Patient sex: M
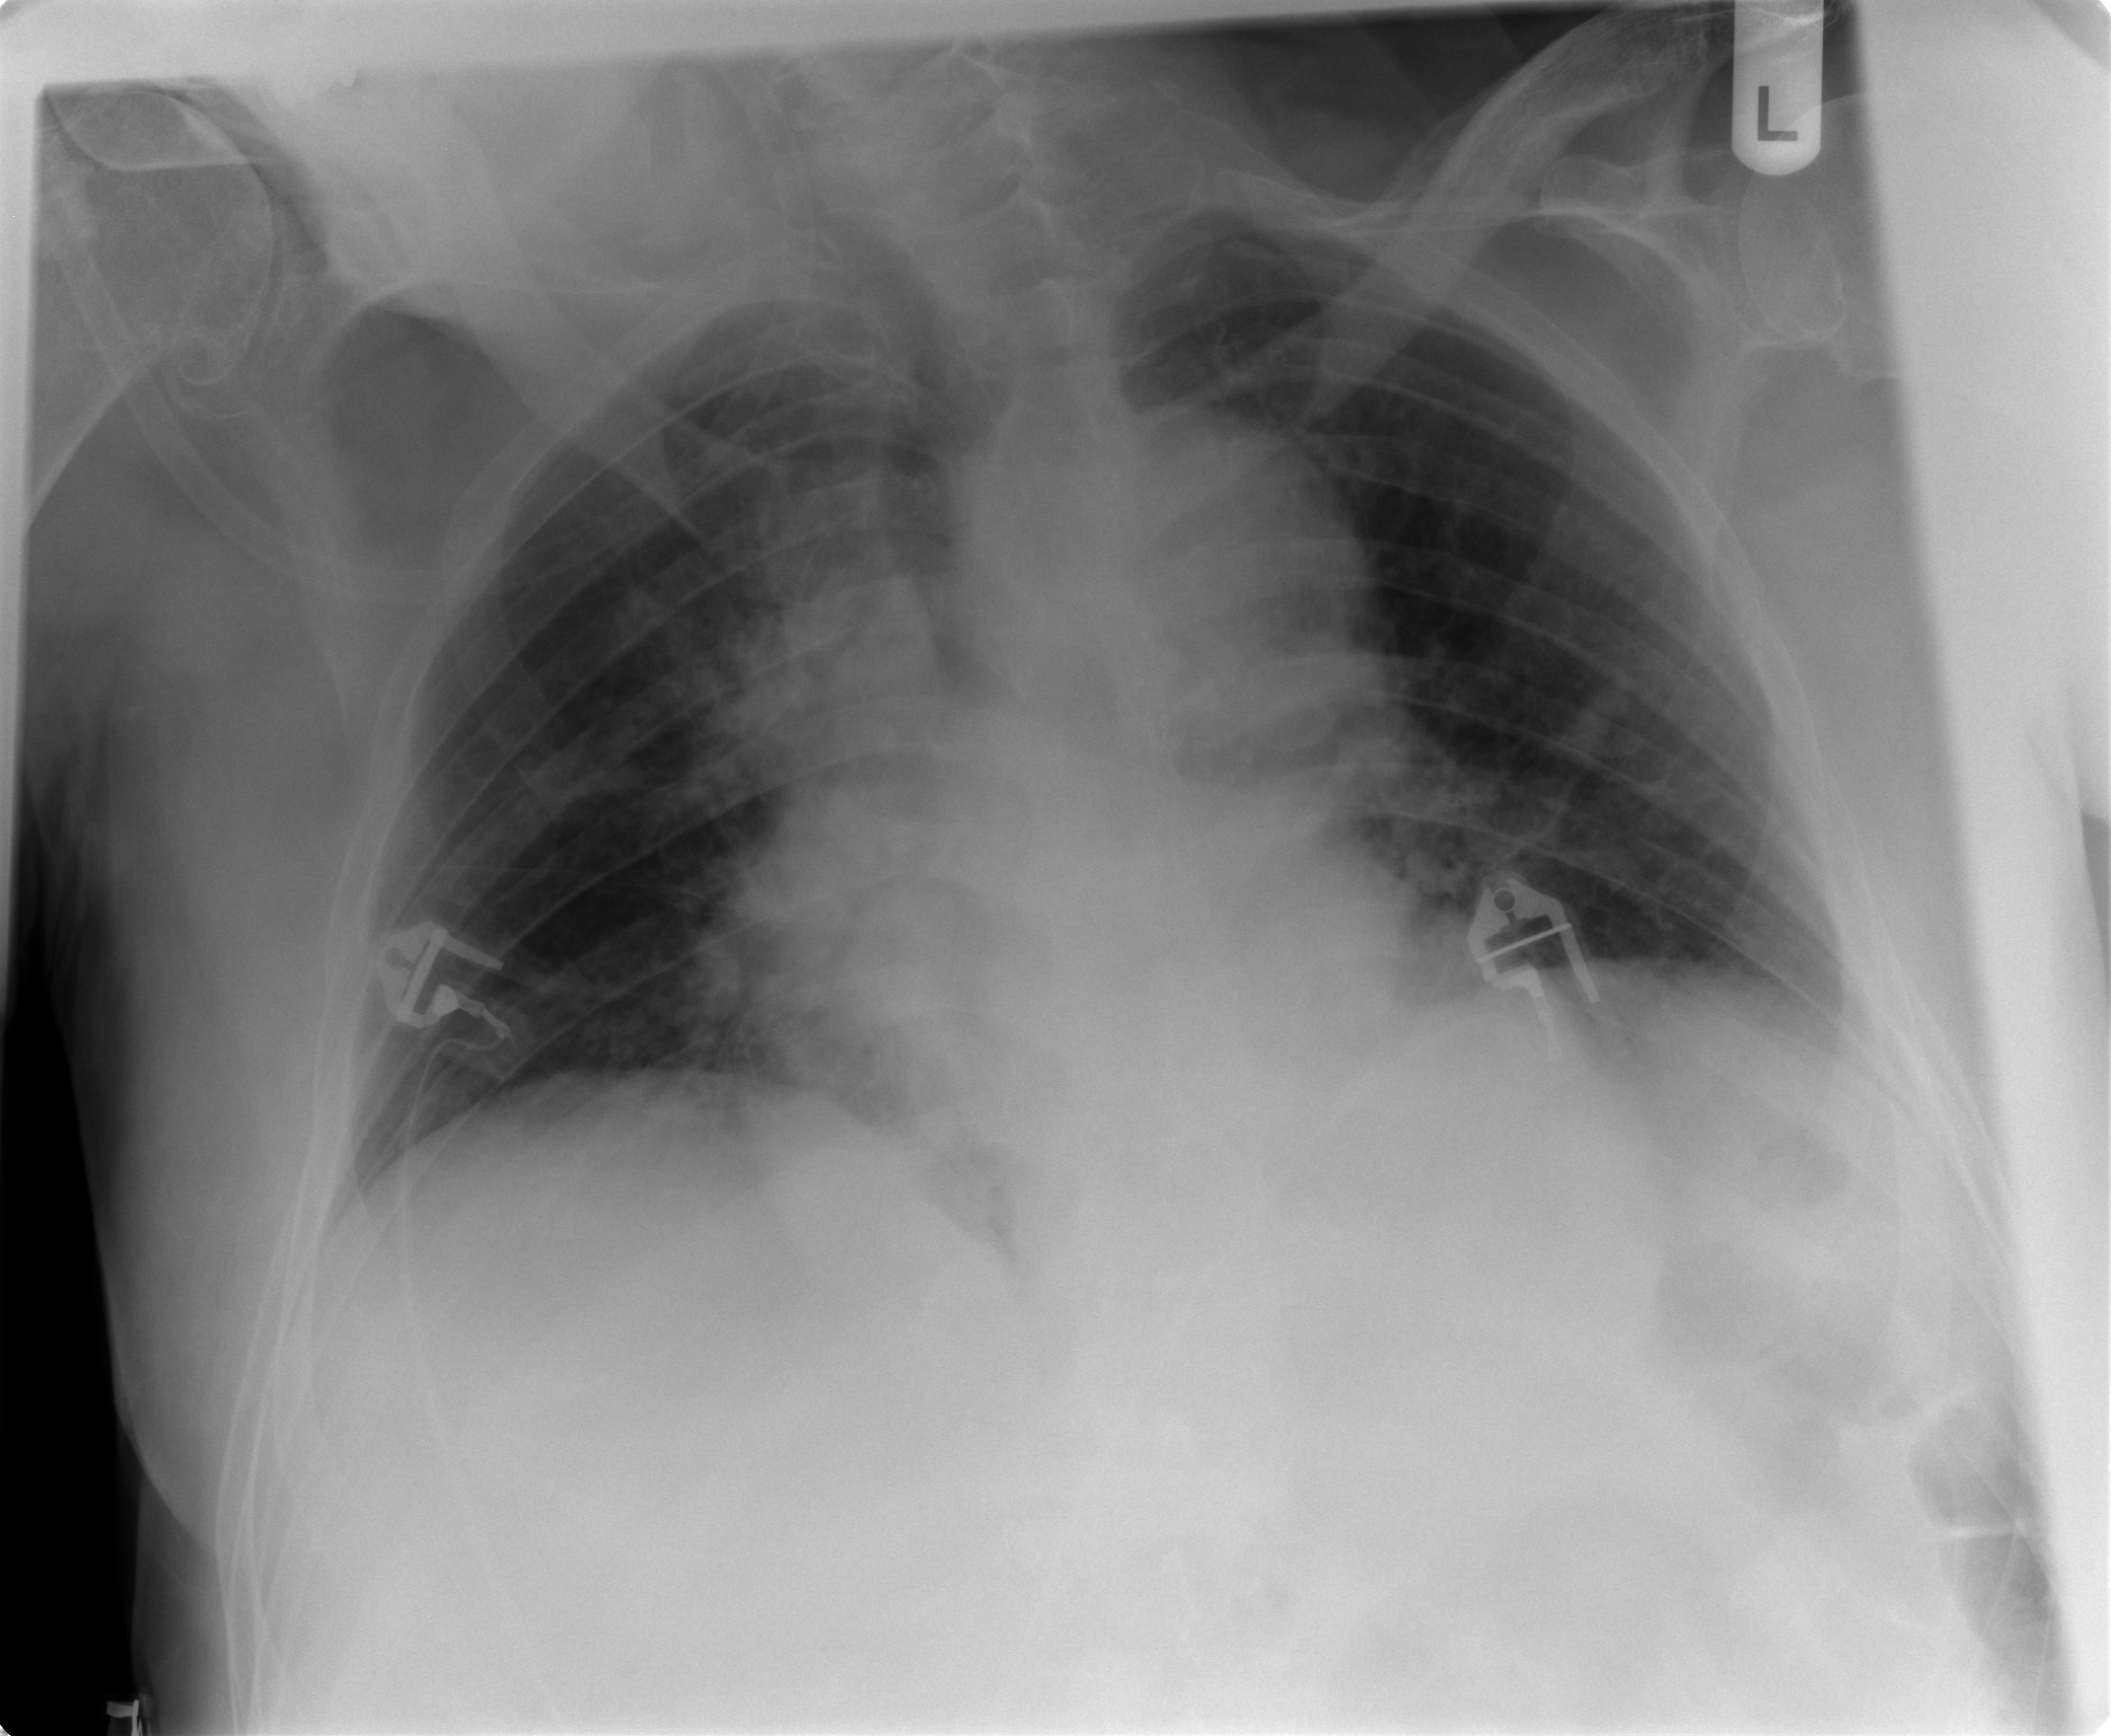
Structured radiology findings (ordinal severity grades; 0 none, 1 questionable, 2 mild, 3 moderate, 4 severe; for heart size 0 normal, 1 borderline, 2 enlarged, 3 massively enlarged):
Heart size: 1
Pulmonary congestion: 1
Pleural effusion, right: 0
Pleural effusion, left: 0
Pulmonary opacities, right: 1
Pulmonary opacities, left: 0
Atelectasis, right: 2
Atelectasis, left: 0